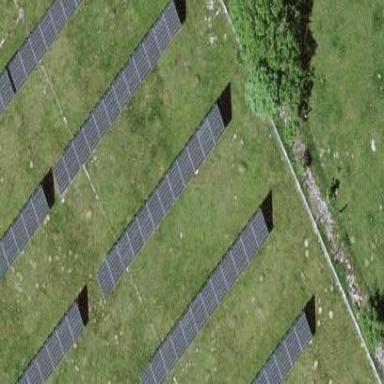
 consisting of solar photovoltaic panels."